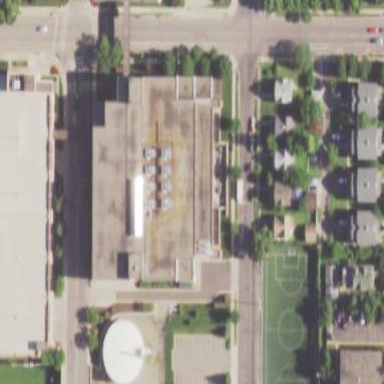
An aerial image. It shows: Commercial building.